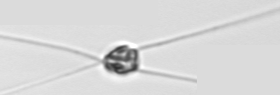
Label: Chaetoceros_danicus